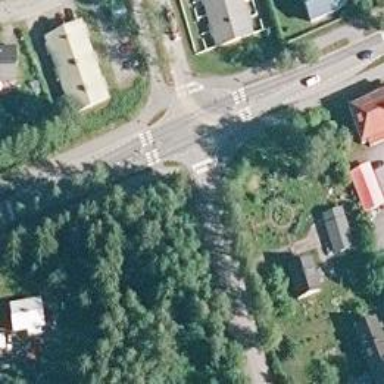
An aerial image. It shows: Cycleway.